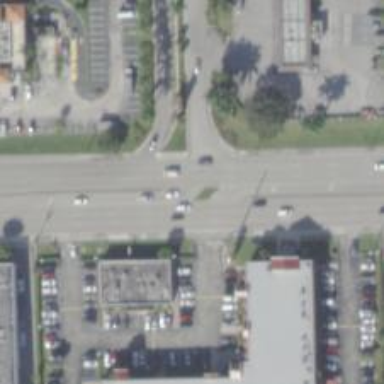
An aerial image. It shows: Asphalt road with primary link designation.